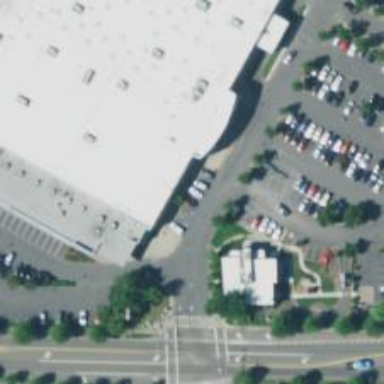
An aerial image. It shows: Parking space.